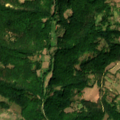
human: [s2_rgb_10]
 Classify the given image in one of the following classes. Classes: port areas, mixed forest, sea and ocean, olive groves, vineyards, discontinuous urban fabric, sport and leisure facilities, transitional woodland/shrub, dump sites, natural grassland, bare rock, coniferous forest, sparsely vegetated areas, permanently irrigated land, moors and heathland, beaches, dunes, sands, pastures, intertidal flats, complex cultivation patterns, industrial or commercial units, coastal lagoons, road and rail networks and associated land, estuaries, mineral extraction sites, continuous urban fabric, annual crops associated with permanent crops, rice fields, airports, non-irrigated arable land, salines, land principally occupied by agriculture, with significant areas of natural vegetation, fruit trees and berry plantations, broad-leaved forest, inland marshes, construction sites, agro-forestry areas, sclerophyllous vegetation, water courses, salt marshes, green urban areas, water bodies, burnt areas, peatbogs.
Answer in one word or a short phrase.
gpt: complex cultivation patterns, land principally occupied by agriculture, with significant areas of natural vegetation, broad-leaved forest